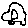
Label: car